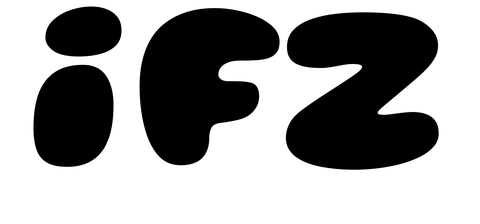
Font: Gluten_Black